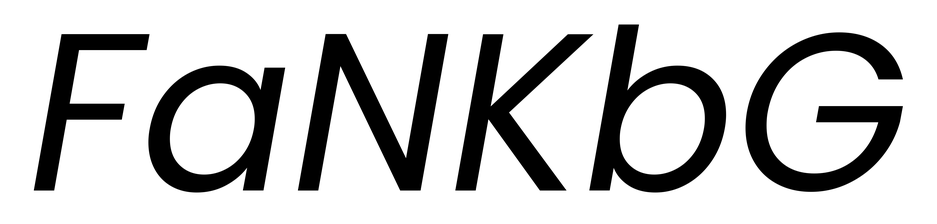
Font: Poppins-Italic